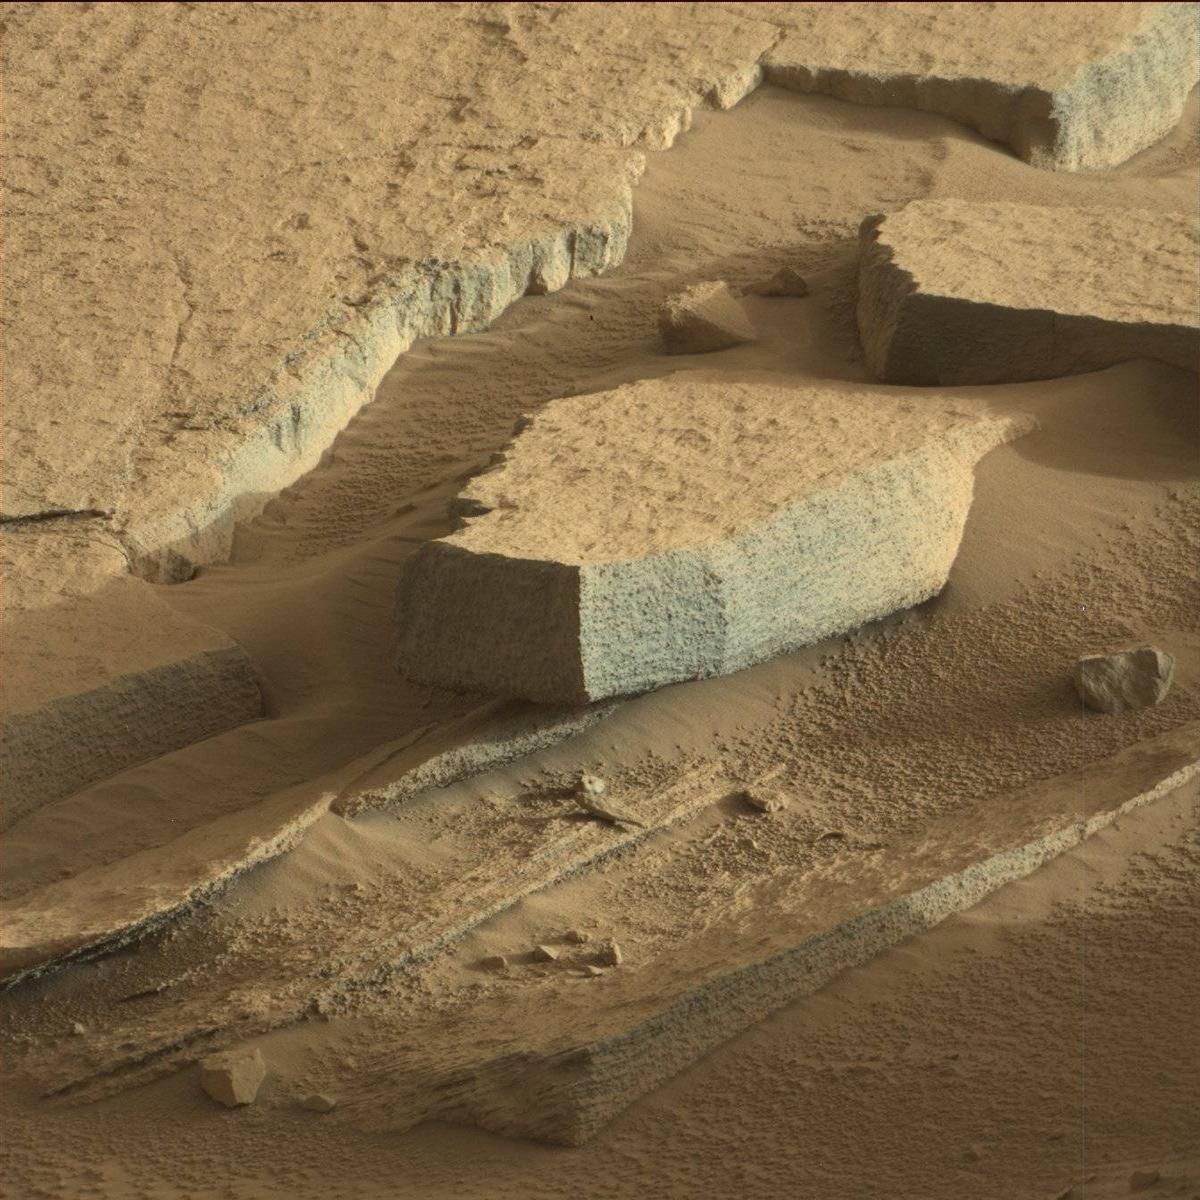
Terrain classes present: Bedrock, Rock, Sand / Soil